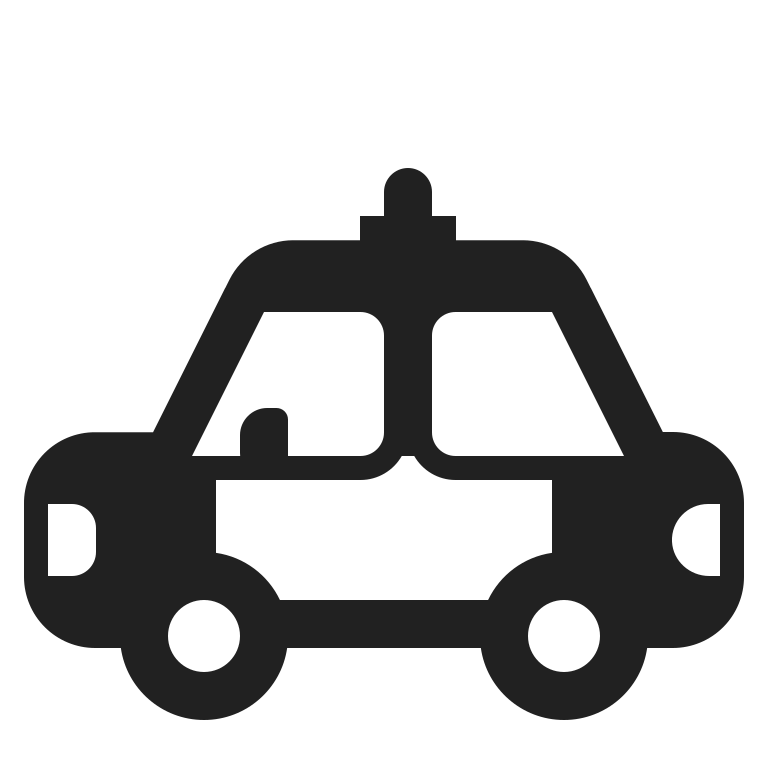
police car high contrast